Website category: jobs
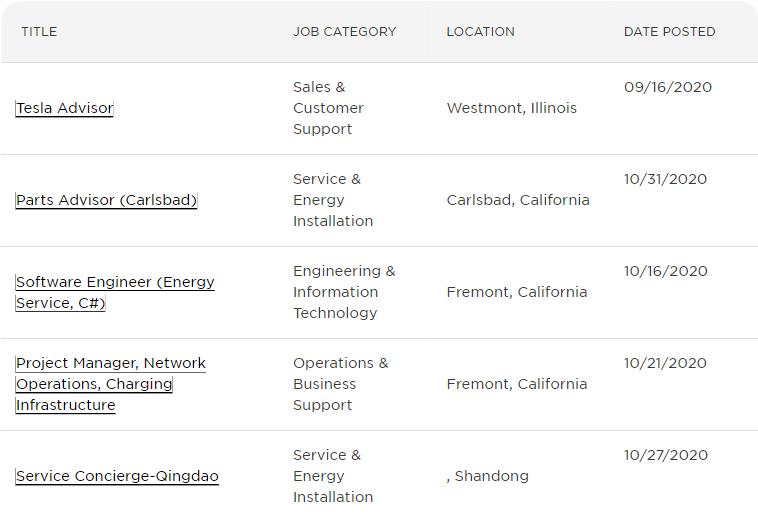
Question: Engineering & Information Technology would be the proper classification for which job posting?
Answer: Software Engineer (Energy Service, C#)

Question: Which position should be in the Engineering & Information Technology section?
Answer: Software Engineer (Energy Service, C#)

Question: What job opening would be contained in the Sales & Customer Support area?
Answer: Tesla Advisor

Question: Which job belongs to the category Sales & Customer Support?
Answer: Tesla Advisor

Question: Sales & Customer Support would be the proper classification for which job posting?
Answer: Tesla Advisor

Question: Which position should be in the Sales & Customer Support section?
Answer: Tesla Advisor

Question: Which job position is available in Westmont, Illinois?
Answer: Tesla Advisor

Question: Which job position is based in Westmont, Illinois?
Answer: Tesla Advisor

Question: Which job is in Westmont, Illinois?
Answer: Tesla Advisor

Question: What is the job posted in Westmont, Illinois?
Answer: Tesla Advisor

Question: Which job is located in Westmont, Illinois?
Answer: Tesla Advisor

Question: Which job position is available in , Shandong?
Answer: Service Concierge-Qingdao

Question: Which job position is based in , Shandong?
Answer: Service Concierge-Qingdao

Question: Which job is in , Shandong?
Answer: Service Concierge-Qingdao

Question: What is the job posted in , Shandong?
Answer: Service Concierge-Qingdao

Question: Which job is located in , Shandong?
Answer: Service Concierge-Qingdao

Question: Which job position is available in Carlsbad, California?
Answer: Parts Advisor (Carlsbad)

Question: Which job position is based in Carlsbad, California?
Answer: Parts Advisor (Carlsbad)

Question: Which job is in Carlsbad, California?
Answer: Parts Advisor (Carlsbad)

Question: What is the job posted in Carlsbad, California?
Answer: Parts Advisor (Carlsbad)

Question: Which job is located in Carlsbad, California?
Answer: Parts Advisor (Carlsbad)